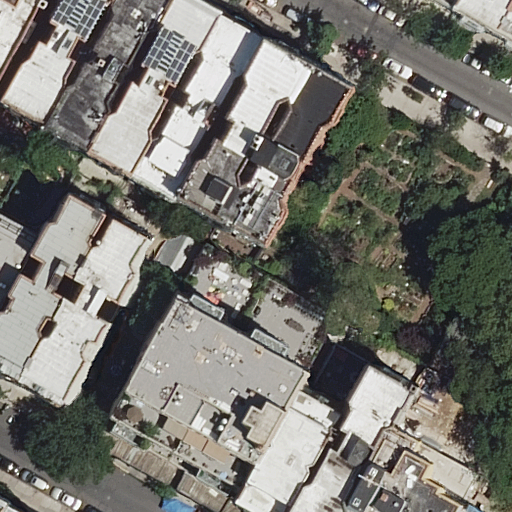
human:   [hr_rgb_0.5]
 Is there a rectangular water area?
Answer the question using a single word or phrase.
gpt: no

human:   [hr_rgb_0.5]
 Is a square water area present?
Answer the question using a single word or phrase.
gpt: no

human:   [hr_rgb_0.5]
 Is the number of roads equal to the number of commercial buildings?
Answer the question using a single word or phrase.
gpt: no

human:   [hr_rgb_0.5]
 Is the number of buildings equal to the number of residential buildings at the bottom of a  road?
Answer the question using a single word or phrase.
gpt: no

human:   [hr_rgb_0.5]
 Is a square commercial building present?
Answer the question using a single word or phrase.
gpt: no

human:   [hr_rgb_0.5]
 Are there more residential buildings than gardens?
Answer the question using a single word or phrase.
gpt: yes

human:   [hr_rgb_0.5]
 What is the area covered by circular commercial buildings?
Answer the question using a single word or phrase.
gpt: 0m2

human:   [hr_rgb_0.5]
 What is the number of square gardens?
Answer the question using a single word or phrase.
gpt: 0

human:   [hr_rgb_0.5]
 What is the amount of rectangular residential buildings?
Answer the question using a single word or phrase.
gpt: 11

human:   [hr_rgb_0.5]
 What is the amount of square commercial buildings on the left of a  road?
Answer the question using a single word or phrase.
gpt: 0

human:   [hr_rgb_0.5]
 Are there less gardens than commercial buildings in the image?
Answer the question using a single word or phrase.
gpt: no

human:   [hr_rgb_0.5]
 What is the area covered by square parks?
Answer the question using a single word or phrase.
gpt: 0m2

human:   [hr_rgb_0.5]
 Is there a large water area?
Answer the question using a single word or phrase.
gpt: no

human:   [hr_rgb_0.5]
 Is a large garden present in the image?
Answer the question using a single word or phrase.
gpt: yes

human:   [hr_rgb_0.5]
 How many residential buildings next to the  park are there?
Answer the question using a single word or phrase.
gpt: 19

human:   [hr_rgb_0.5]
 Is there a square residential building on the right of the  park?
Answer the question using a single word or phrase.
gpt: no

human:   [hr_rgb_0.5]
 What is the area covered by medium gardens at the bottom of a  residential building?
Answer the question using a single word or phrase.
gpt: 0m2

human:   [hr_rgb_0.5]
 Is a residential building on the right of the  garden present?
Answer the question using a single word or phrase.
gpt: yes

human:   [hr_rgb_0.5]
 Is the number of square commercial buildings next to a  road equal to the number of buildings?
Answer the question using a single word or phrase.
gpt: no

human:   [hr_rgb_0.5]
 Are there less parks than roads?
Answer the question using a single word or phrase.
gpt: yes

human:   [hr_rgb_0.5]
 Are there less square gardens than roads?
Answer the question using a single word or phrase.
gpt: yes

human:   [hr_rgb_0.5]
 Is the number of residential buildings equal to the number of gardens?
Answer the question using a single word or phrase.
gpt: no

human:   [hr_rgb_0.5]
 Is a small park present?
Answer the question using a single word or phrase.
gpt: no

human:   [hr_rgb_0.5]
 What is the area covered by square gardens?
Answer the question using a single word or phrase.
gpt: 0m2

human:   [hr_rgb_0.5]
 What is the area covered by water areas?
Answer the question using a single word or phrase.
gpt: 0m2

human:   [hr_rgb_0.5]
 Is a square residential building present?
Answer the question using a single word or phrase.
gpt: no

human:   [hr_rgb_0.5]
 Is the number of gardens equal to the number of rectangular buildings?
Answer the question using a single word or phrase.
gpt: no

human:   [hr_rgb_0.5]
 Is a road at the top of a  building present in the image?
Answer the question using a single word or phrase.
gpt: yes

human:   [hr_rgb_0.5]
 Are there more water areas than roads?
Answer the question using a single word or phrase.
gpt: no

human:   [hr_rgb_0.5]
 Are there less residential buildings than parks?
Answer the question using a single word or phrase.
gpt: no

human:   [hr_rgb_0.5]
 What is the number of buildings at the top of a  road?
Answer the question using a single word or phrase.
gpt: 12

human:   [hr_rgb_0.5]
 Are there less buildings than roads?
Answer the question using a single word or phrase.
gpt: no

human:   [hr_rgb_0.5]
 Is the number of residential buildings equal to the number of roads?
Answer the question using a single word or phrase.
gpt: no

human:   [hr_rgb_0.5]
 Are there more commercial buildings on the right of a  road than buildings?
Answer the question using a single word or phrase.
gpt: no

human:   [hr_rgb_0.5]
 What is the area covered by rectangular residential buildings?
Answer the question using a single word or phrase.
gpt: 912m2

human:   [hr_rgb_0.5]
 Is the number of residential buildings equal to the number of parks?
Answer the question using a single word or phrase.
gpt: no